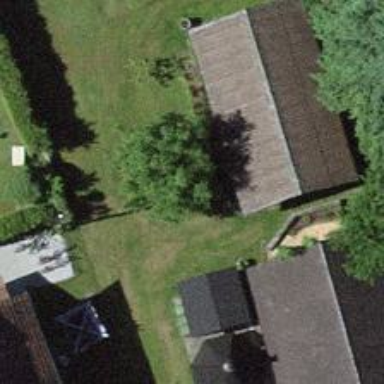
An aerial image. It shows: Shed.